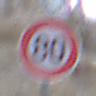
Verkehrszeichen: Geschwindigkeit80
Zusatzzeichen oben: EndeVorfahrtsstrasse
Umgebung: Outdoor, Suburban
Tageszeit: SunriseSunset
Wetter: Clear
Licht: Natural
Jahreszeit: NotSpecified
Kontrast: LowContrast